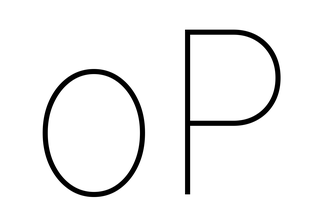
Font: Inter_Thin